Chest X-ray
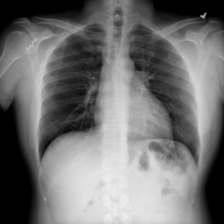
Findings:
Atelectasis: negative
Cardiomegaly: negative
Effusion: negative
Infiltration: negative
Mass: negative
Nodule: negative
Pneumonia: negative
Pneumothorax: negative
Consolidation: negative
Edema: negative
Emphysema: negative
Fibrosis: negative
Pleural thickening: negative
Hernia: negative